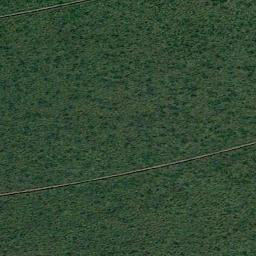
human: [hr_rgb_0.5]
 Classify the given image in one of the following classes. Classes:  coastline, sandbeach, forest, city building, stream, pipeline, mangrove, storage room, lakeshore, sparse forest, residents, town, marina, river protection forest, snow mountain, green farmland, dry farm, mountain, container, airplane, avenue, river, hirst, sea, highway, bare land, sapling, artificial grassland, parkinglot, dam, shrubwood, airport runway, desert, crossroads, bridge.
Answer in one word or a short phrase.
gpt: artificial grassland